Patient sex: M
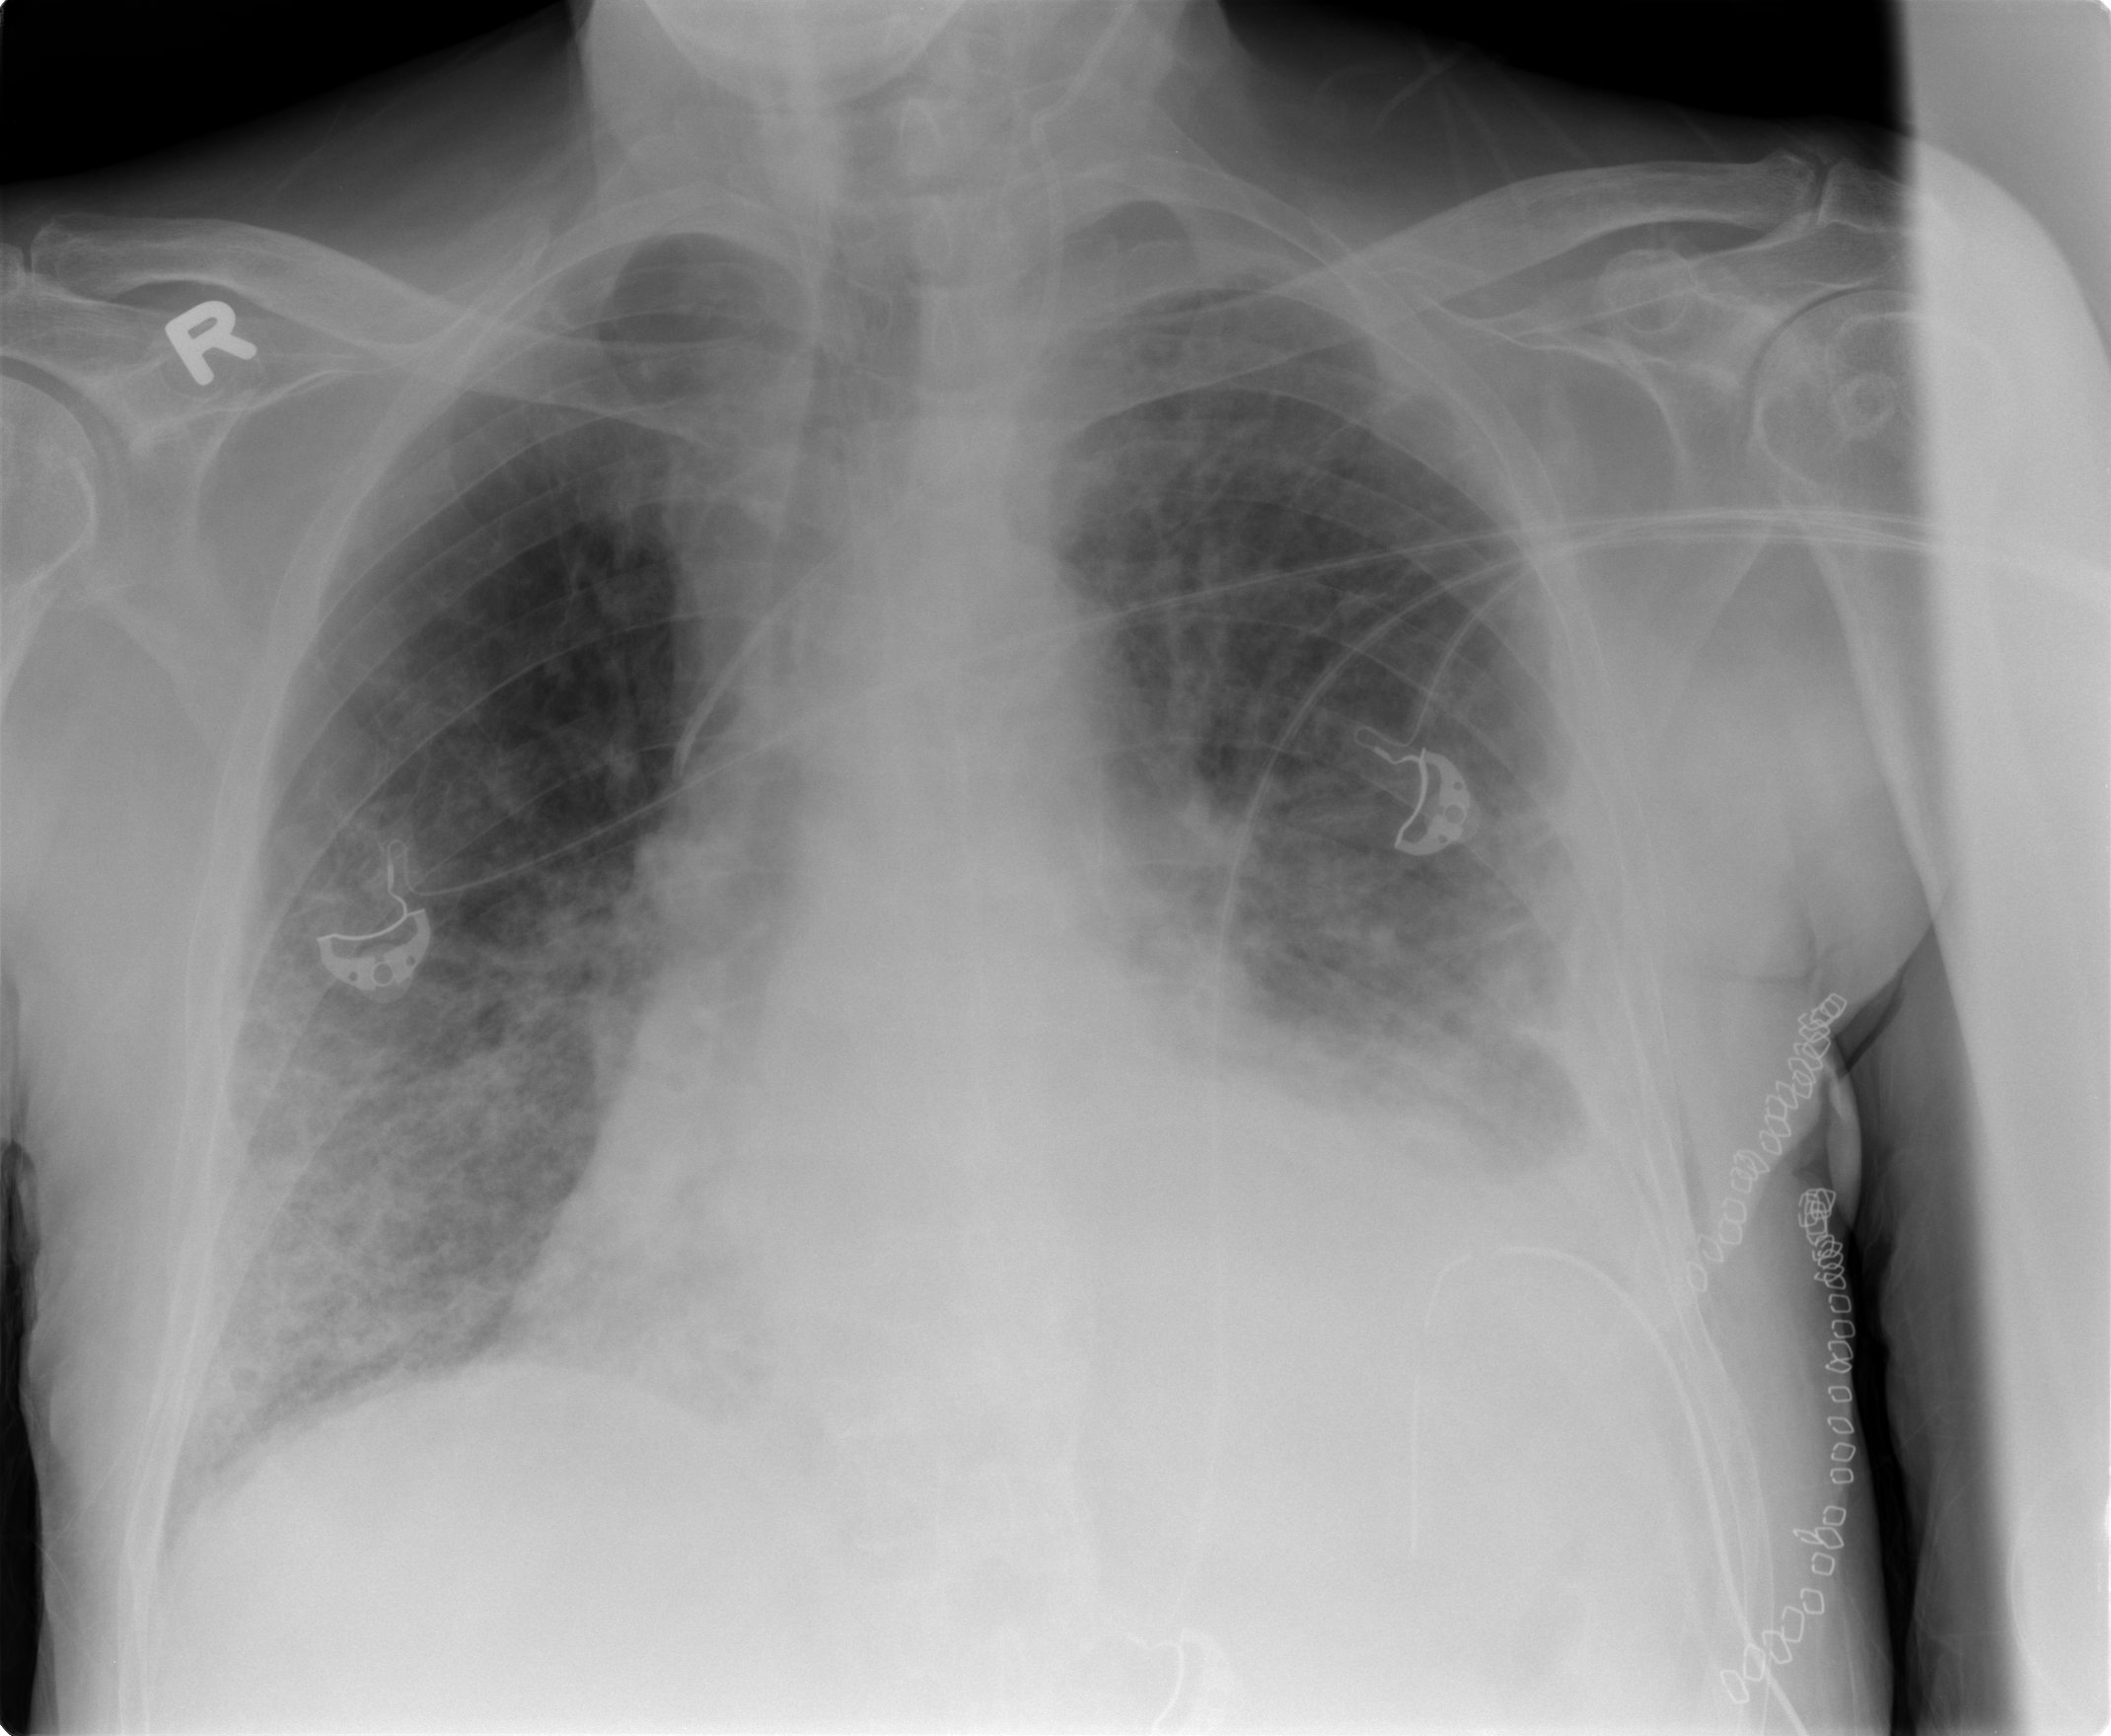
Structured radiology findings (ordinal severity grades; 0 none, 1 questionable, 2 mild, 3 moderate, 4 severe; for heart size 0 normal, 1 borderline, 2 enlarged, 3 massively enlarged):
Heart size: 2
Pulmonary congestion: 2
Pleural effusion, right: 0
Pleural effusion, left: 2
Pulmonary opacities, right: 3
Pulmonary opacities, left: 2
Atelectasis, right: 2
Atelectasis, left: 2